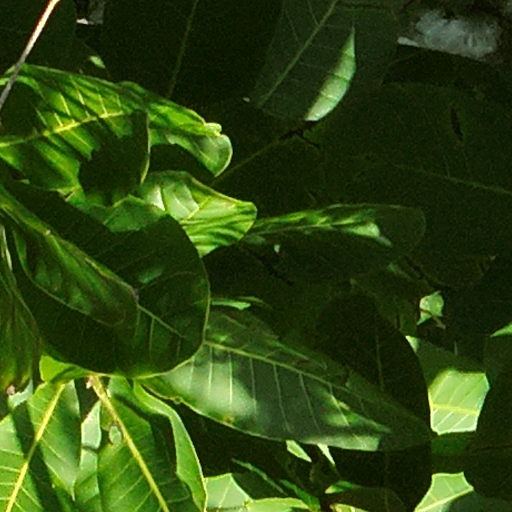
Species: Anacardium excelsum
GBIF accepted scientific name: Anacardium excelsum
Crown area (m\u00b2): 183.123